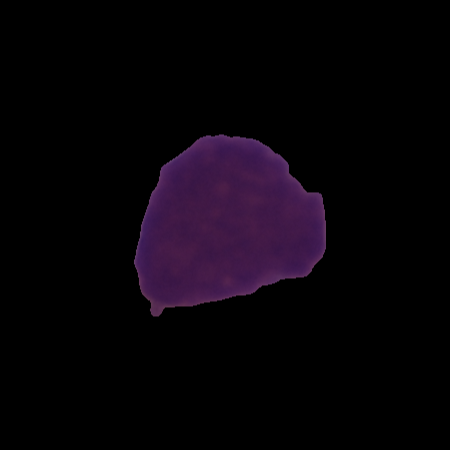
Label: healthy